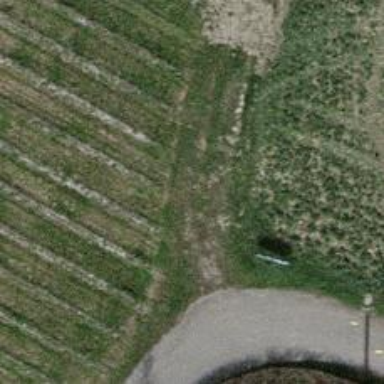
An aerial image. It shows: Grass track with Grade 4 tracktype.